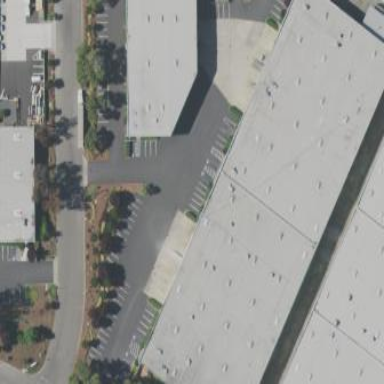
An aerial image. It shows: Commercial building.